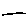
Label: line